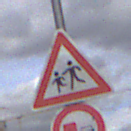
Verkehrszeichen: KinderRechts
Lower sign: UeberholverbotKraftfahrzeuge
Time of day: MorningAfternoon
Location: Outdoor (Suburban)
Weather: PartlyCloudy
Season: NotSpecified
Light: Natural